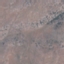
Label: HerbaceousVegetation